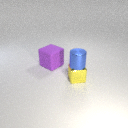
small yellow metal cube to the right of large purple rubber cube